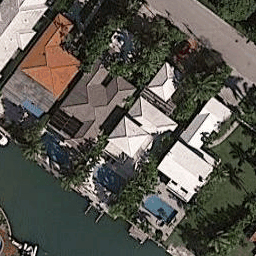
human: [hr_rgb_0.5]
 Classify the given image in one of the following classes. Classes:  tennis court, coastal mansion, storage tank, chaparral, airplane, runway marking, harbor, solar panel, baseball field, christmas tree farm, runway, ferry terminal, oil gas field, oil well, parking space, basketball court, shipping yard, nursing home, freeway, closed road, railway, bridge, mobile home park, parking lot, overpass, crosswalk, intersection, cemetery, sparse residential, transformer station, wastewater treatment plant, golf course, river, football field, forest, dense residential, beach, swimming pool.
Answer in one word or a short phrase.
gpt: coastal mansion